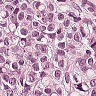
Metastatic tissue present: yes